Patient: sex M, age 57
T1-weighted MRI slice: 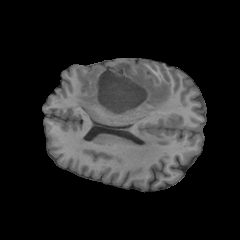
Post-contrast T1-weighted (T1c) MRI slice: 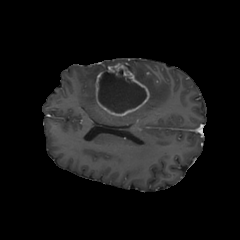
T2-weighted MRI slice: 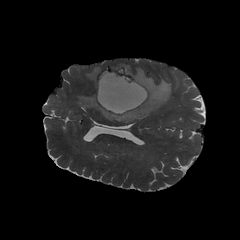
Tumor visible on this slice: yes
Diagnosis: Glioblastoma, IDH-wildtype
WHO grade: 4